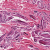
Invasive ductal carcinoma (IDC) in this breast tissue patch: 0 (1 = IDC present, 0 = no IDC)